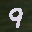
Label: 9